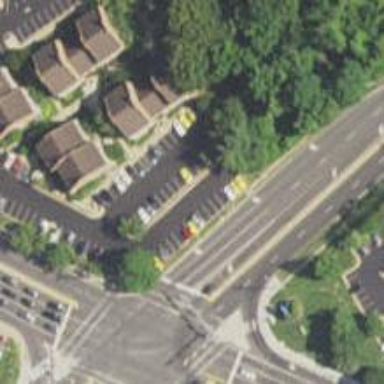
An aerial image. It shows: Footway.